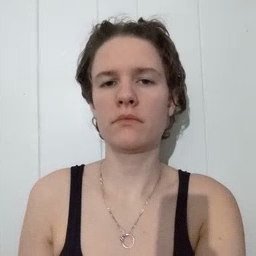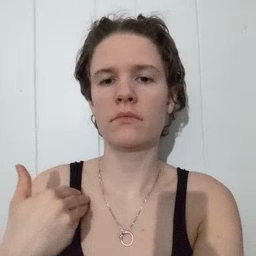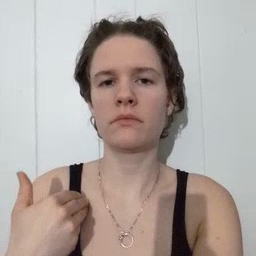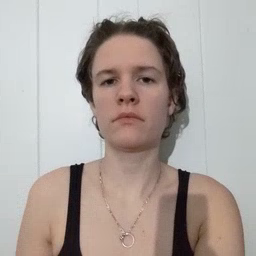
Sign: have